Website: home-depot
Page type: delivery-shipping
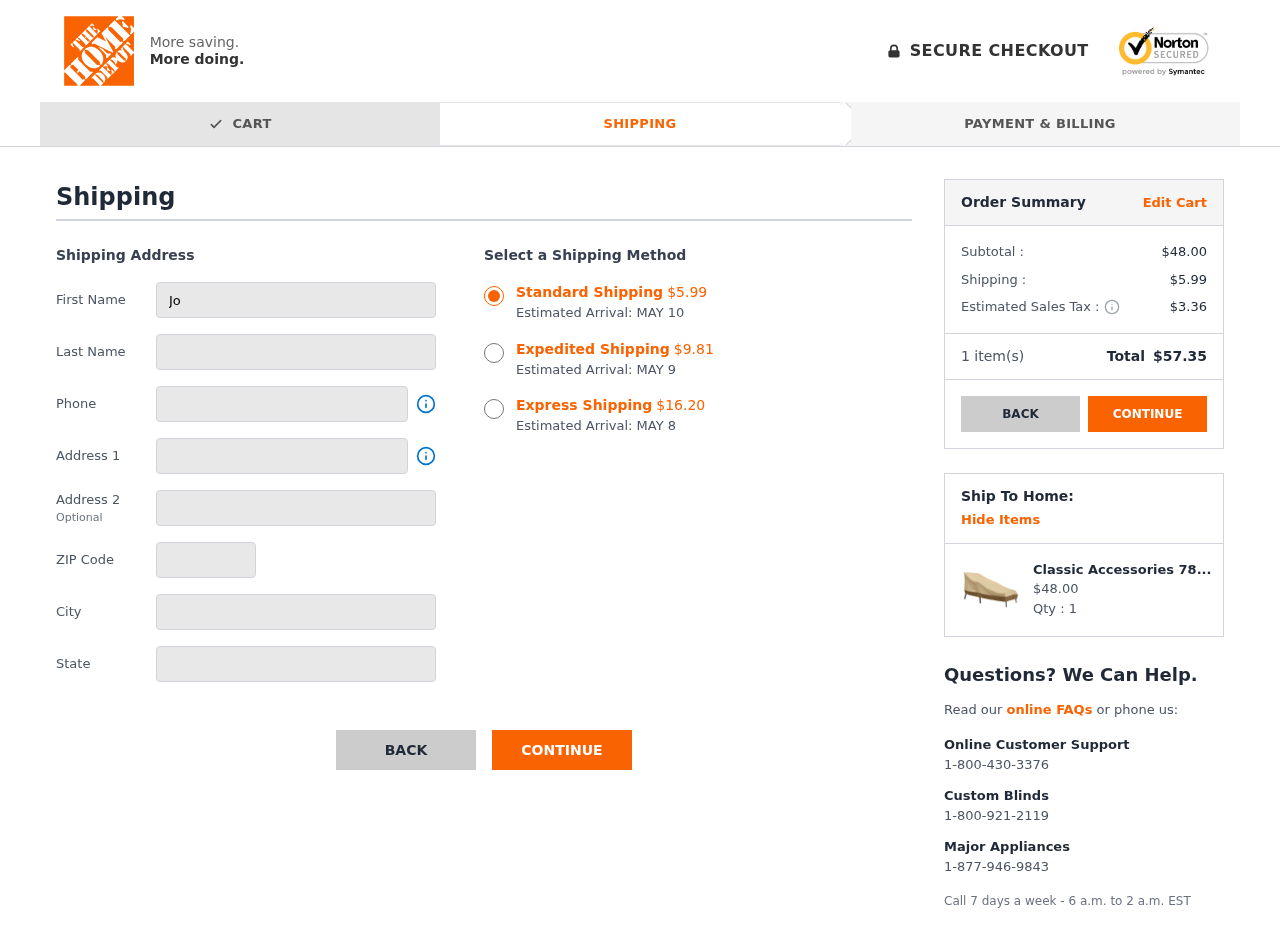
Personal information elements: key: PII_CITY
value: West April
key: PII_FIRSTNAME
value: Joseph
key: PII_LASTNAME
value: Farrell
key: PII_PHONE
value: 5327477246
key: PII_POSTCODE
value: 18672
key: PII_STATE
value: MH
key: PII_STREET
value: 7909 Mullins Run
Product elements: key: PRODUCT1_NAME
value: Classic Accessories 78952 Veranda Patio Chaise Lounge Cover, Medium
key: PRODUCT1_PRICE
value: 48
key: PRODUCT1_QUANTITY
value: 1
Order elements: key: ORDER_SHIPPING_COST_STANDARD
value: $5.99
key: ORDER_DELIVERY_DATE
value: MAY 10
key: ORDER_SHIPPING_COST_EXPEDITED
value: $9.81
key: ORDER_DELIVERY_DATE_EXPEDITED
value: MAY 9
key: ORDER_SHIPPING_COST_EXPRESS
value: $16.20
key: ORDER_DELIVERY_DATE_EXPRESS
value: MAY 8
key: ORDER_SUBTOTAL
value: $48.00
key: ORDER_SHIPPING_COST
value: $5.99
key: ORDER_TAX
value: $3.36
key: ORDER_NUM_ITEMS
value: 1
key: ORDER_TOTAL
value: $57.35